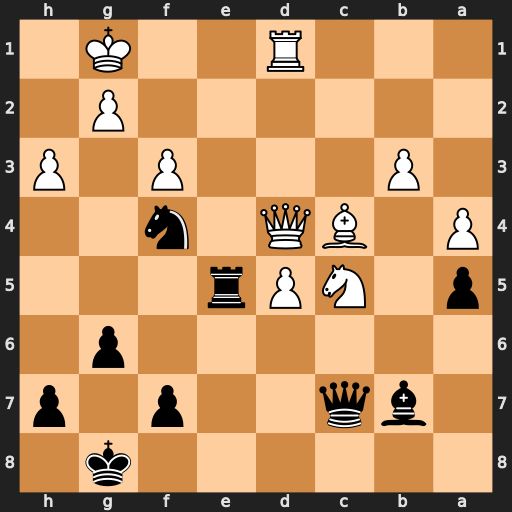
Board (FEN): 6k1/1bq2p1p/6p1/p1NPr3/P1BQ1n2/1P3P1P/6P1/3R2K1
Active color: b
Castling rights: -
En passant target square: -
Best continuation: Rxd5 Bxd5 Ne2+